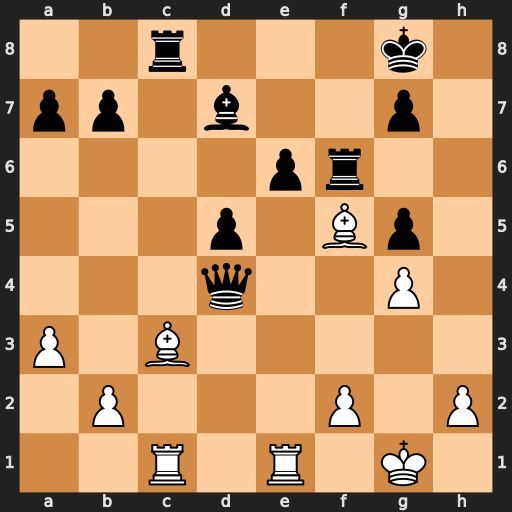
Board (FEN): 2r3k1/pp1b2p1/4pr2/3p1Bp1/3q2P1/P1B5/1P3P1P/2R1R1K1
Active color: w
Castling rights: -
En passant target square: -
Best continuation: Bxd4 Rxc1 Rxc1 exf5 Bxf6